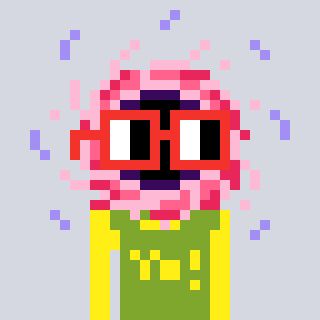
a pixel art character with square red glasses, a blackhole-shaped head and a slimegreen-colored body on a cool background